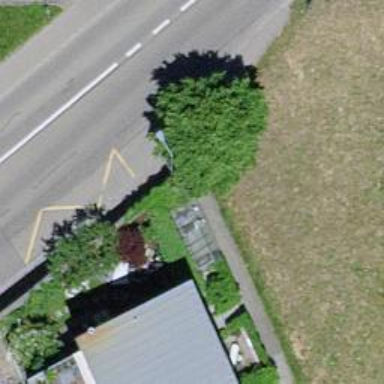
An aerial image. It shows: Bus stop with platform for public transport.